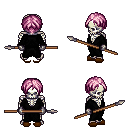
a pixel art fantasy rpg character, male body template, skeleton, gray robe, teal pants, pink parted hairstyle, metal gloves, brown slippers, spear, four views (front, back, left, right), 2x2 character sprite sheet, small pixel art, hard edges, no anti-aliasing